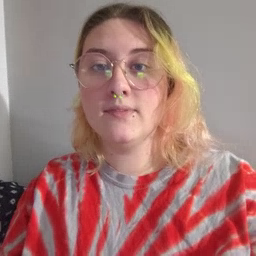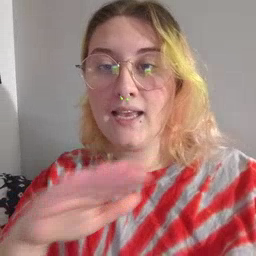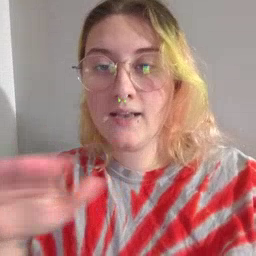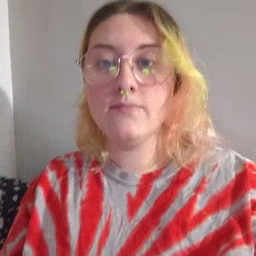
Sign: clean